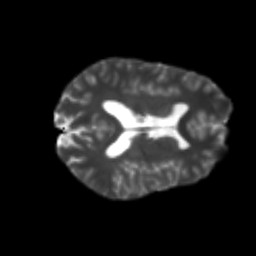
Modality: T2w
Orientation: axial
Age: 22
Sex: female
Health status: healthy
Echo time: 0.074 s